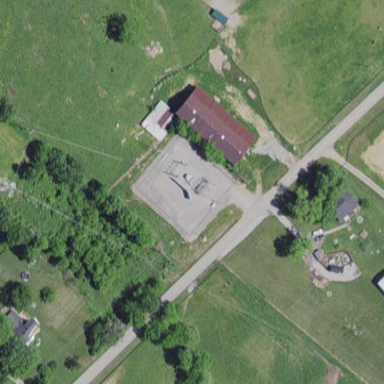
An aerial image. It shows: Power substation.